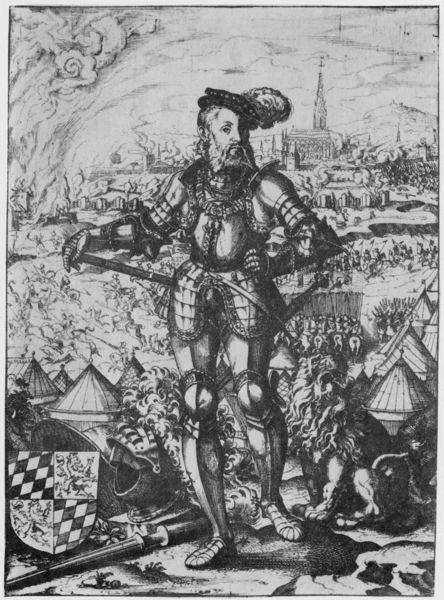
Titel: Bildnis des Philippus
Künstler: Jost Amman
Institution: (Seriendruck)
Schlagwörter: baum, dunkel, feder, feuer, hand, himmel, kampf, mann, weiß, wolken, landschaft, menschen, stadt, hell, hintergrund, hut, profil, schwarz, zeichnung, tier, bart, kappe, mütze, arm, arme, federn, kragen, stehen, bildnis, portrait, porträt, feld, hügel, kirche, rauch, figur, pose, stehend, pferde, reiter, turm, deutschland, federhut, aussicht, holzschnitt, ansicht, haltung, stab, dächer, grafik, graphik, krieg, schlacht, könig, lanze, soldaten, schild, bayern, dom, flammen, druck, radierung, stich, schwert, säbel, waffen, getümmel, volk, degen, helm, herrscher, ritter, armee, darstellung, fürst, heer, rüstung, kathedrale, ganzfigur, wappen, raute, rauten, harnisch, löwen, regiment, mittelalter, feldherr, zeltlager, löwe, speer, dürer, edelmann, dreißigjähriger krieg, kupferstich, sieger, druch, kirsche, herscher, zelte, lager, sachsen, brunst, truppen, wappentier, belagerung, schert, feldlager, hochfomat, fder, riter, dreißigjähriger, zwelte, schwerdt